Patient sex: M
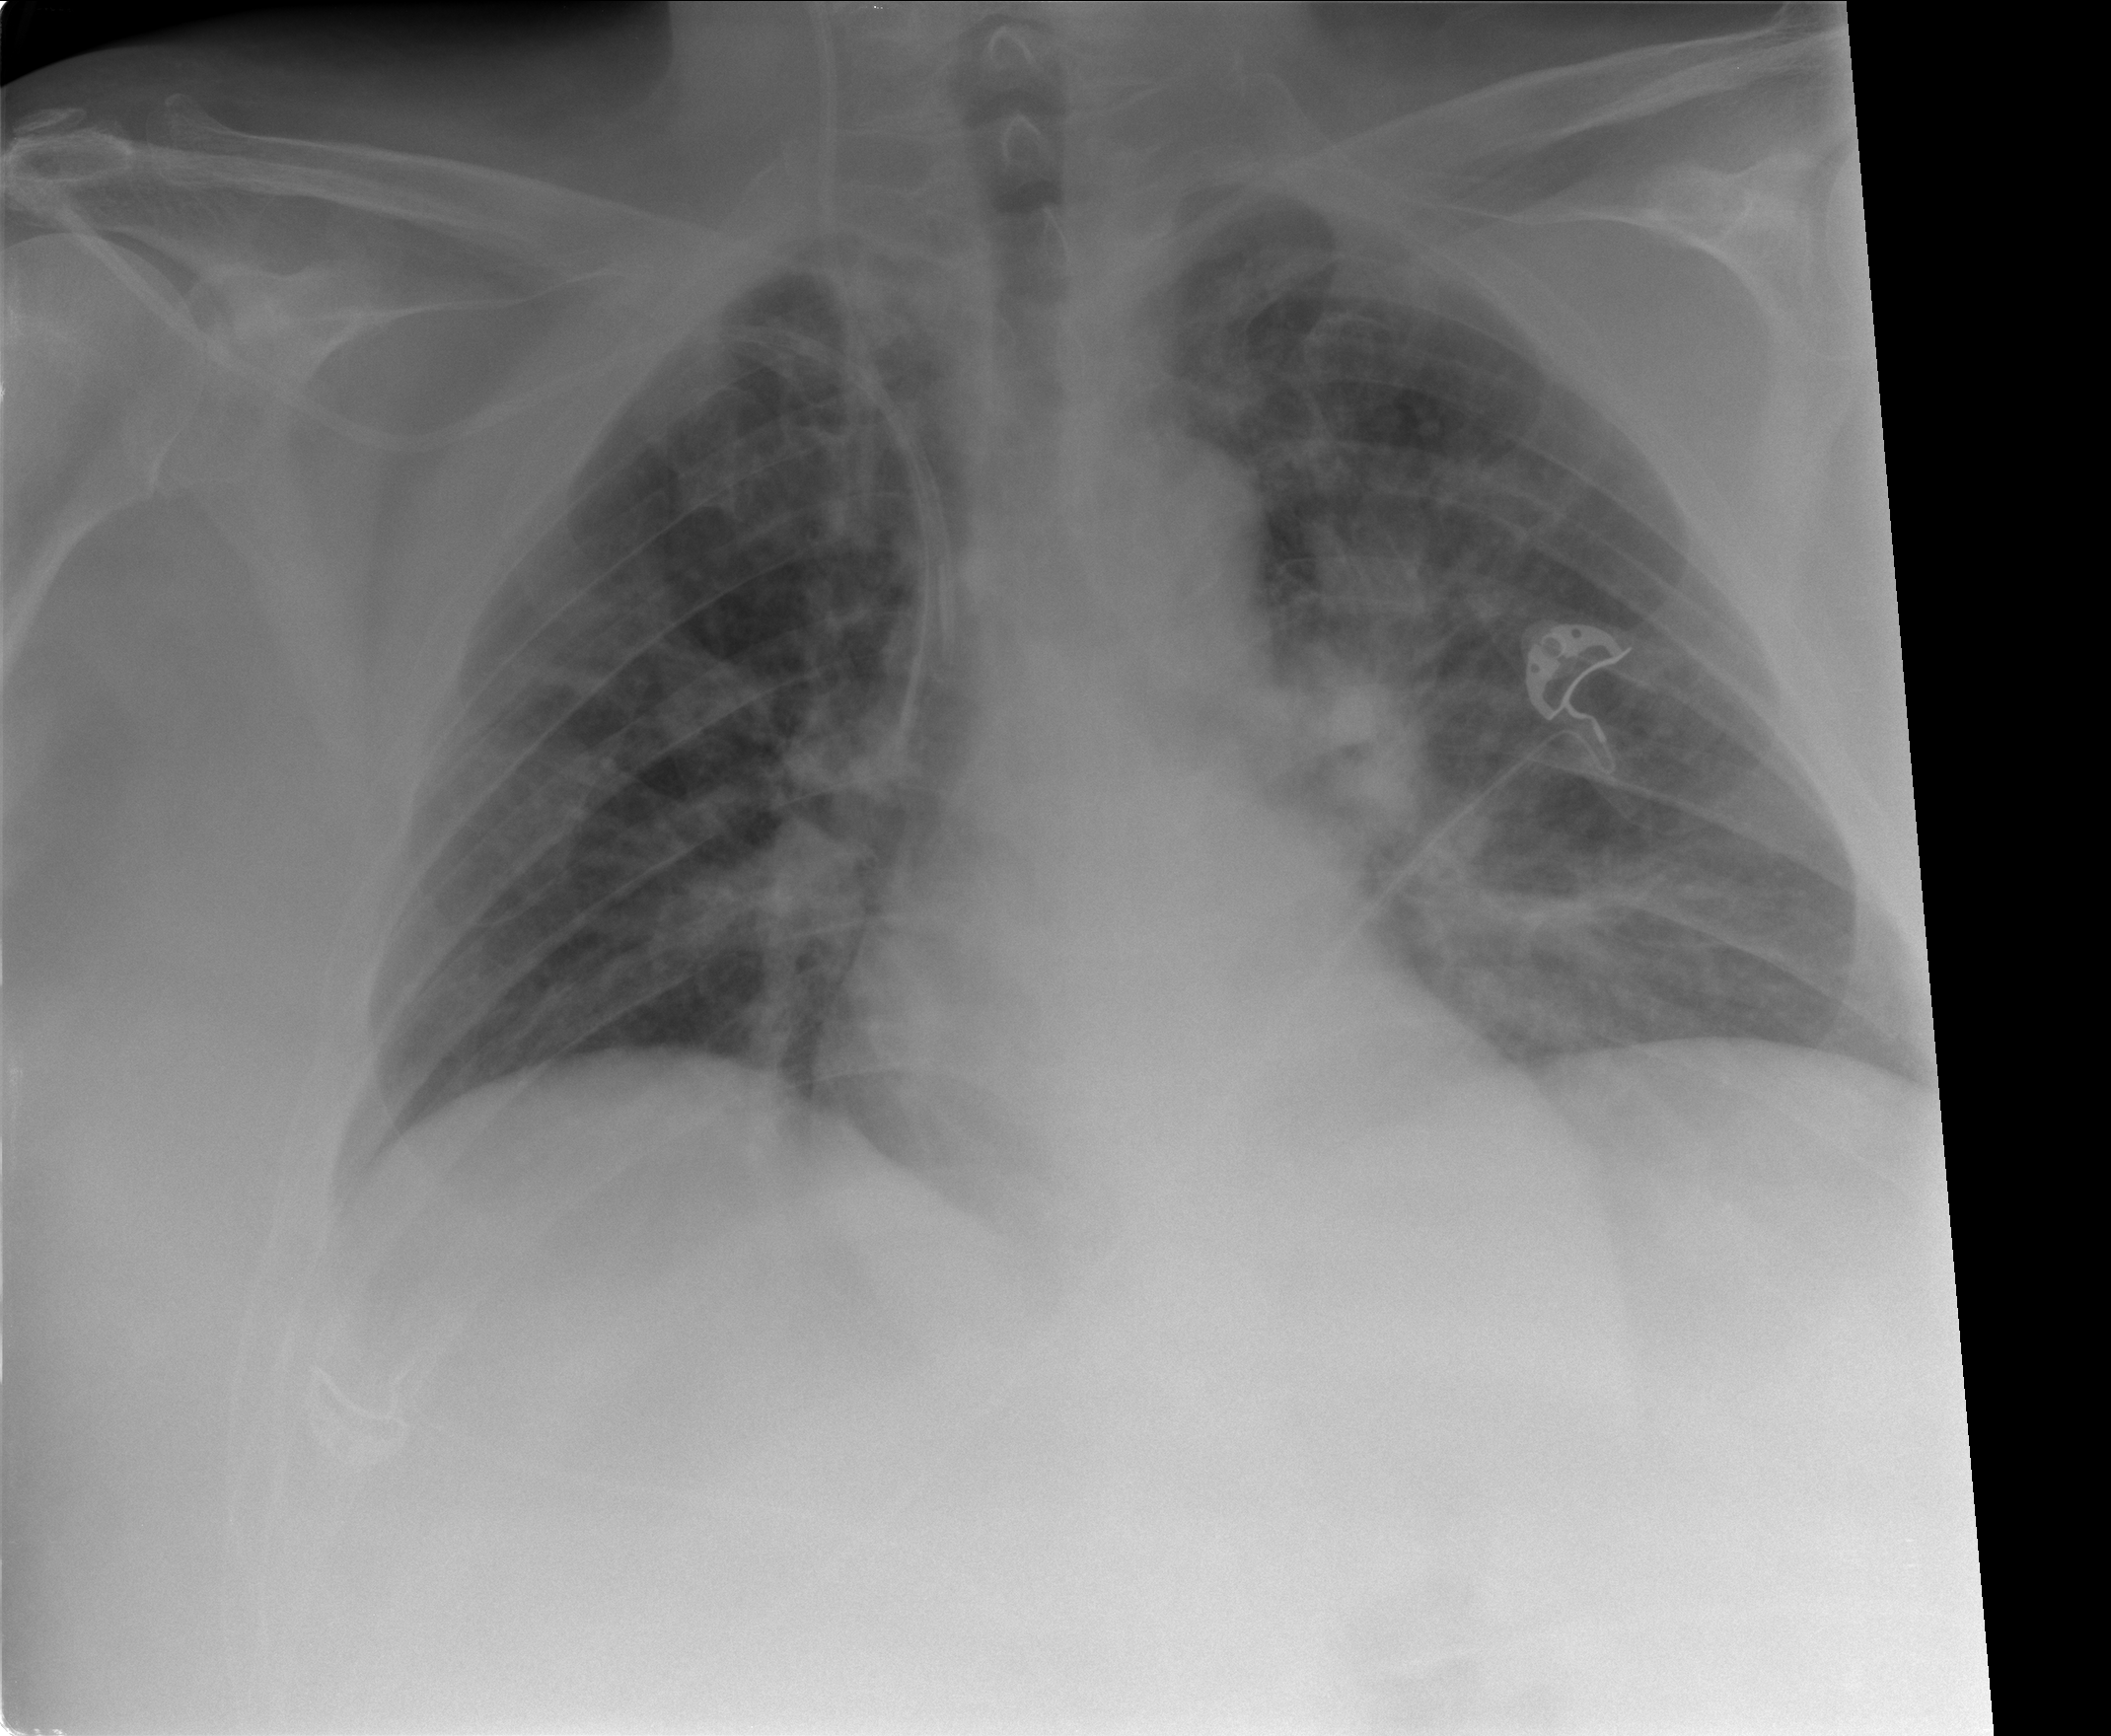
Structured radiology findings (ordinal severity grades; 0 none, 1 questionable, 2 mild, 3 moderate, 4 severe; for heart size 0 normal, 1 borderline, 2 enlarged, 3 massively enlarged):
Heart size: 0
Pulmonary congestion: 2
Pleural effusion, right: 0
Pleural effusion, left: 0
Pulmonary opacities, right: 2
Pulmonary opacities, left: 2
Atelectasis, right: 2
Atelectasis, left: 2